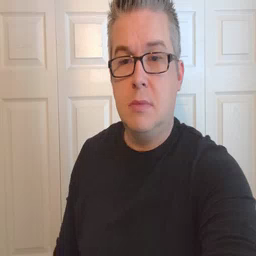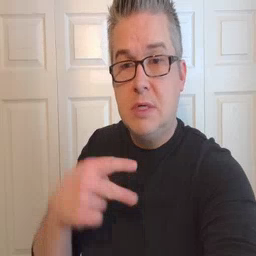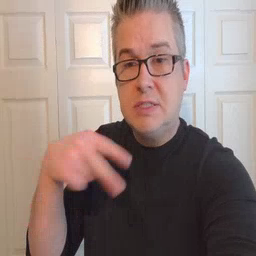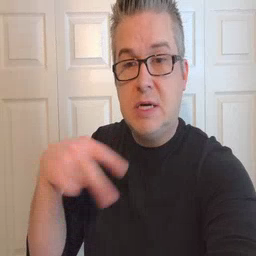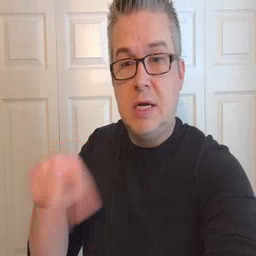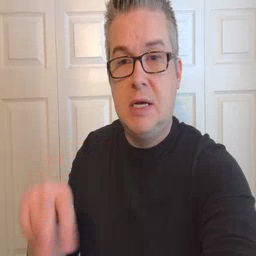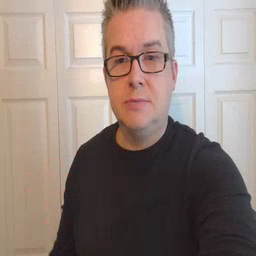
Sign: dance